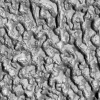
Atmospheric dust classification: not_dusty